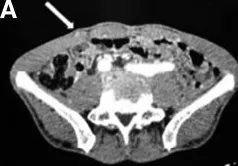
(A, B) Axial CT scan demonstrating a hypodense nodular lesion with barely defined contours located on the abdominal wall near the upper port site (arrow).
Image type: radiology (ct)